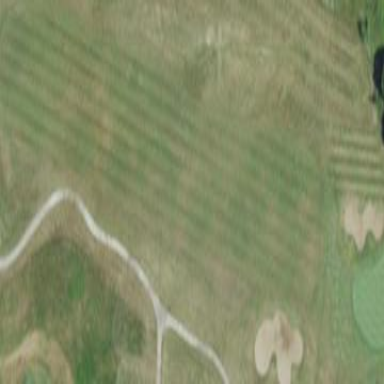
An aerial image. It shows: Golf fairway surrounded by grass.